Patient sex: F
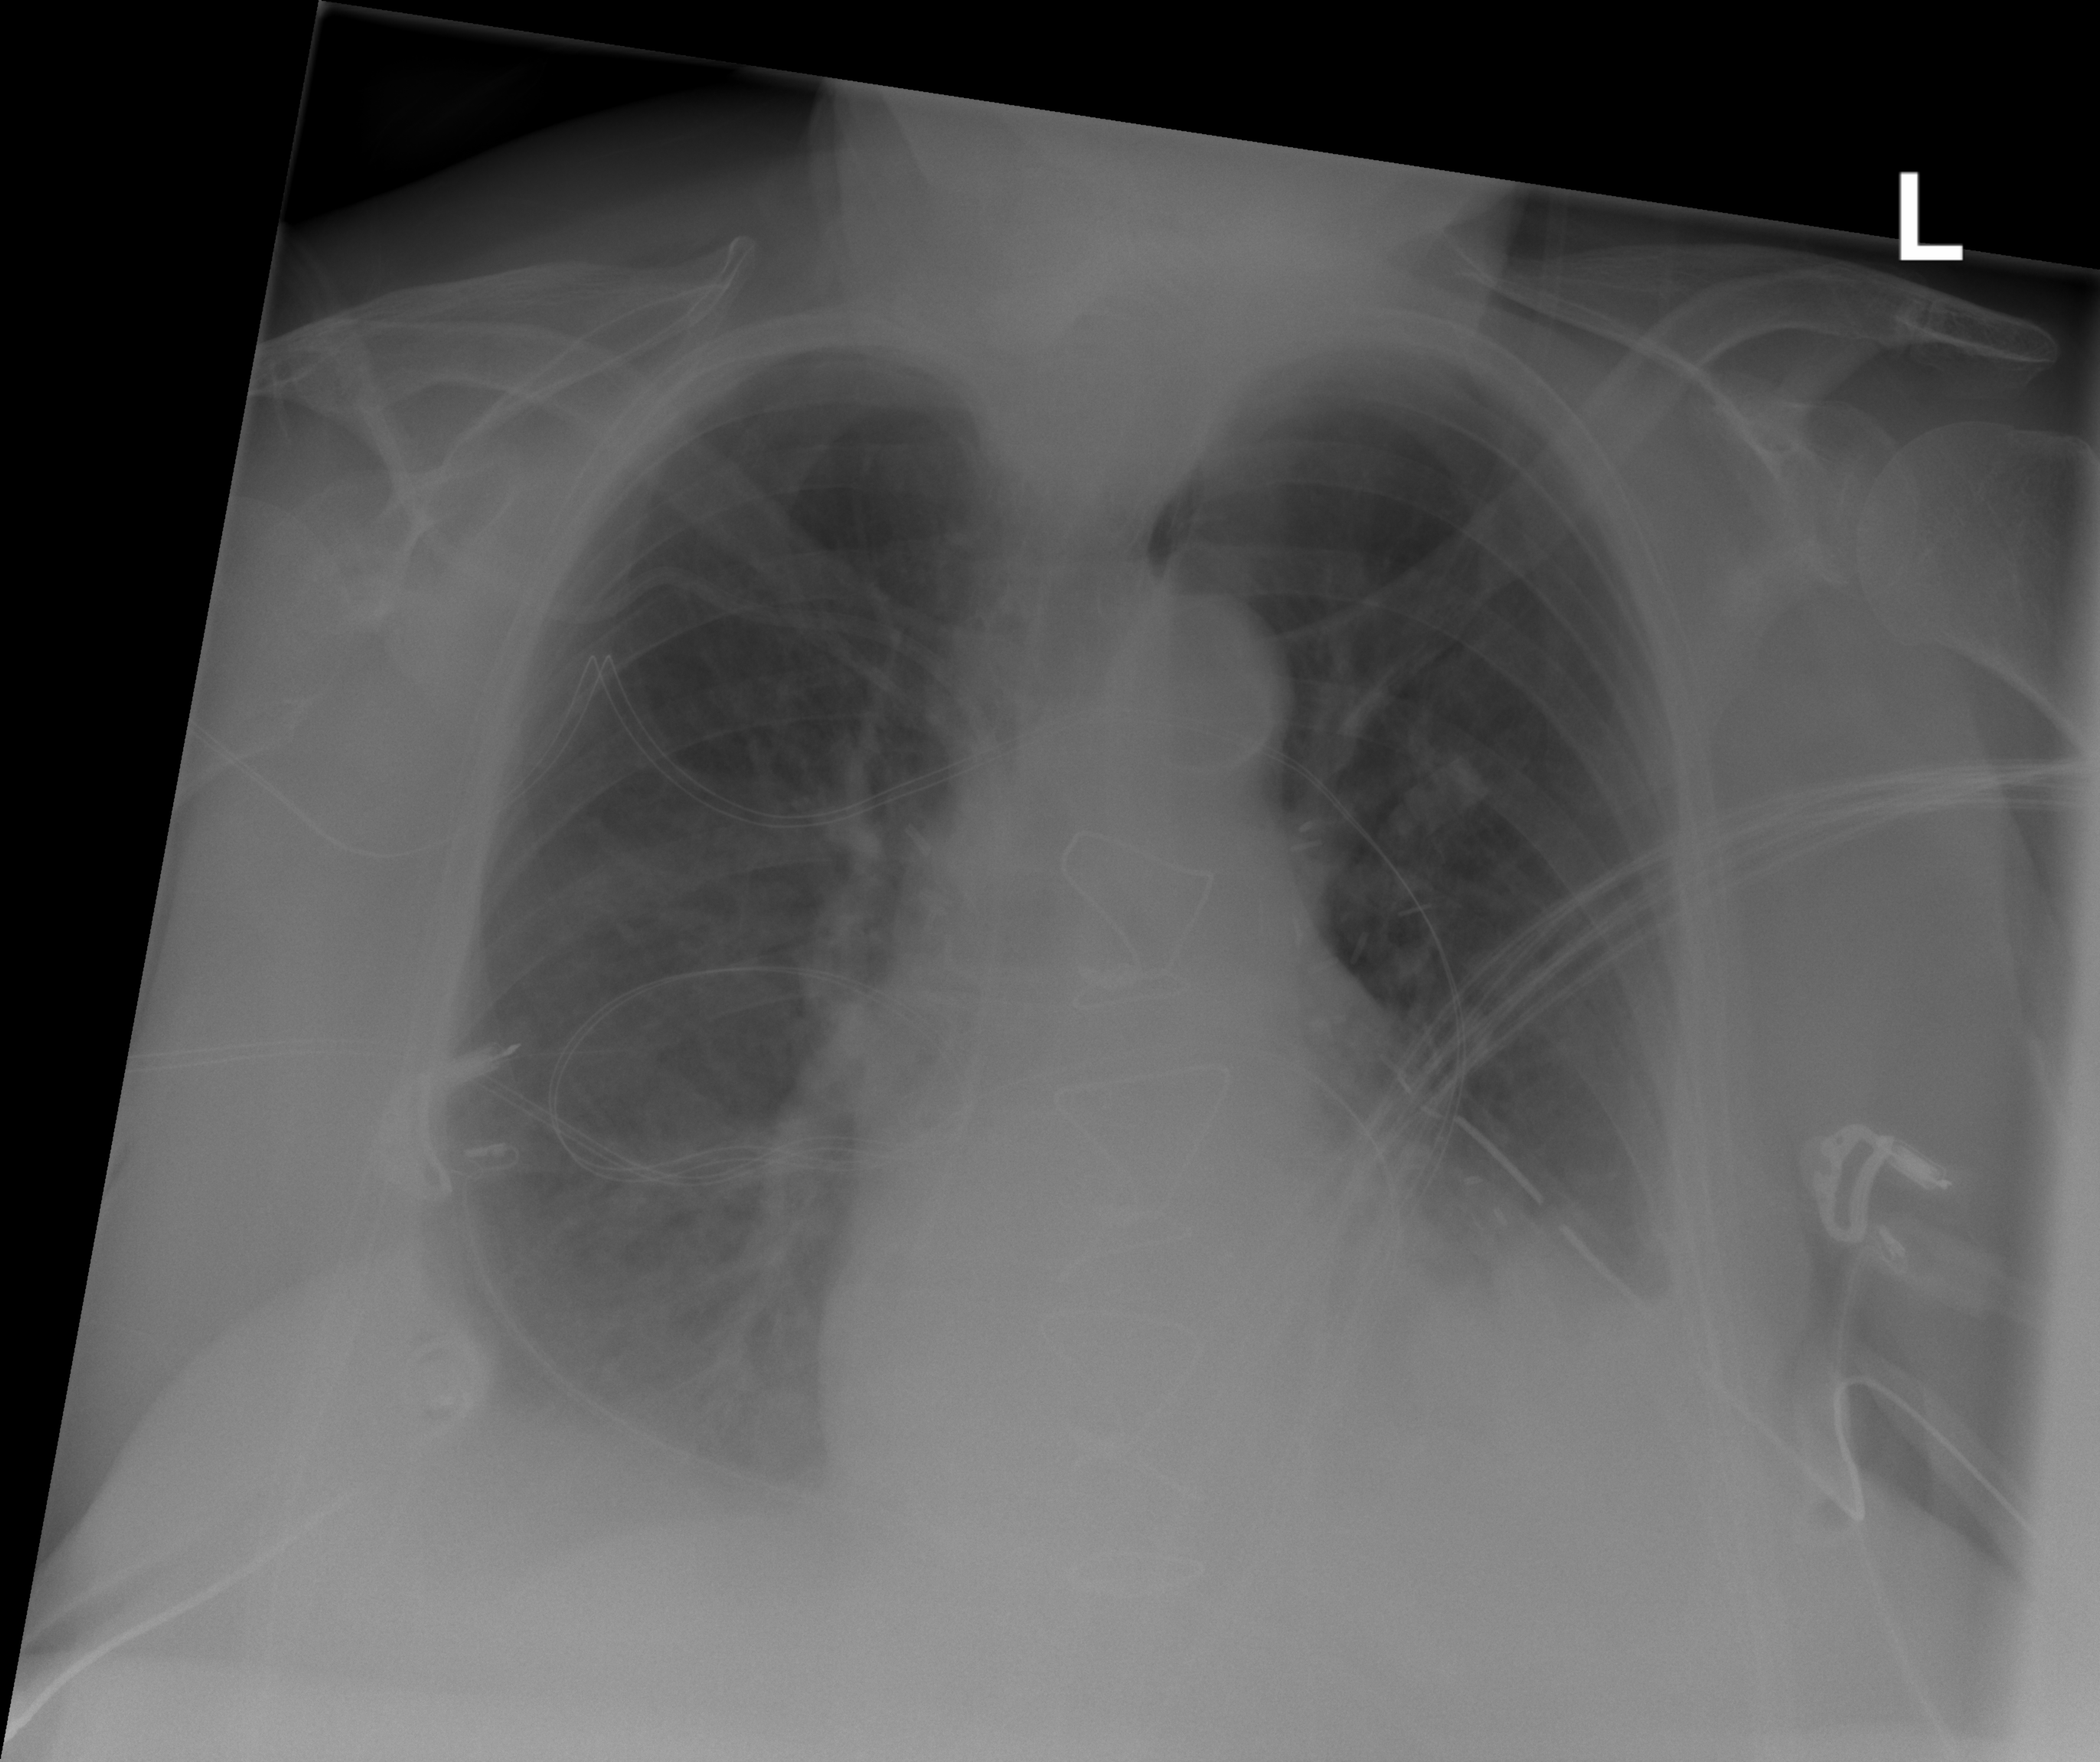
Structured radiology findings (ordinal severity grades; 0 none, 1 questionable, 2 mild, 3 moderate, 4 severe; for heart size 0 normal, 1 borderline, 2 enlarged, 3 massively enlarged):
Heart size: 2
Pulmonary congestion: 0
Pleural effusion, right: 1
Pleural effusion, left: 2
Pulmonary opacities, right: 0
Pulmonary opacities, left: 0
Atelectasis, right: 2
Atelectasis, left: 2